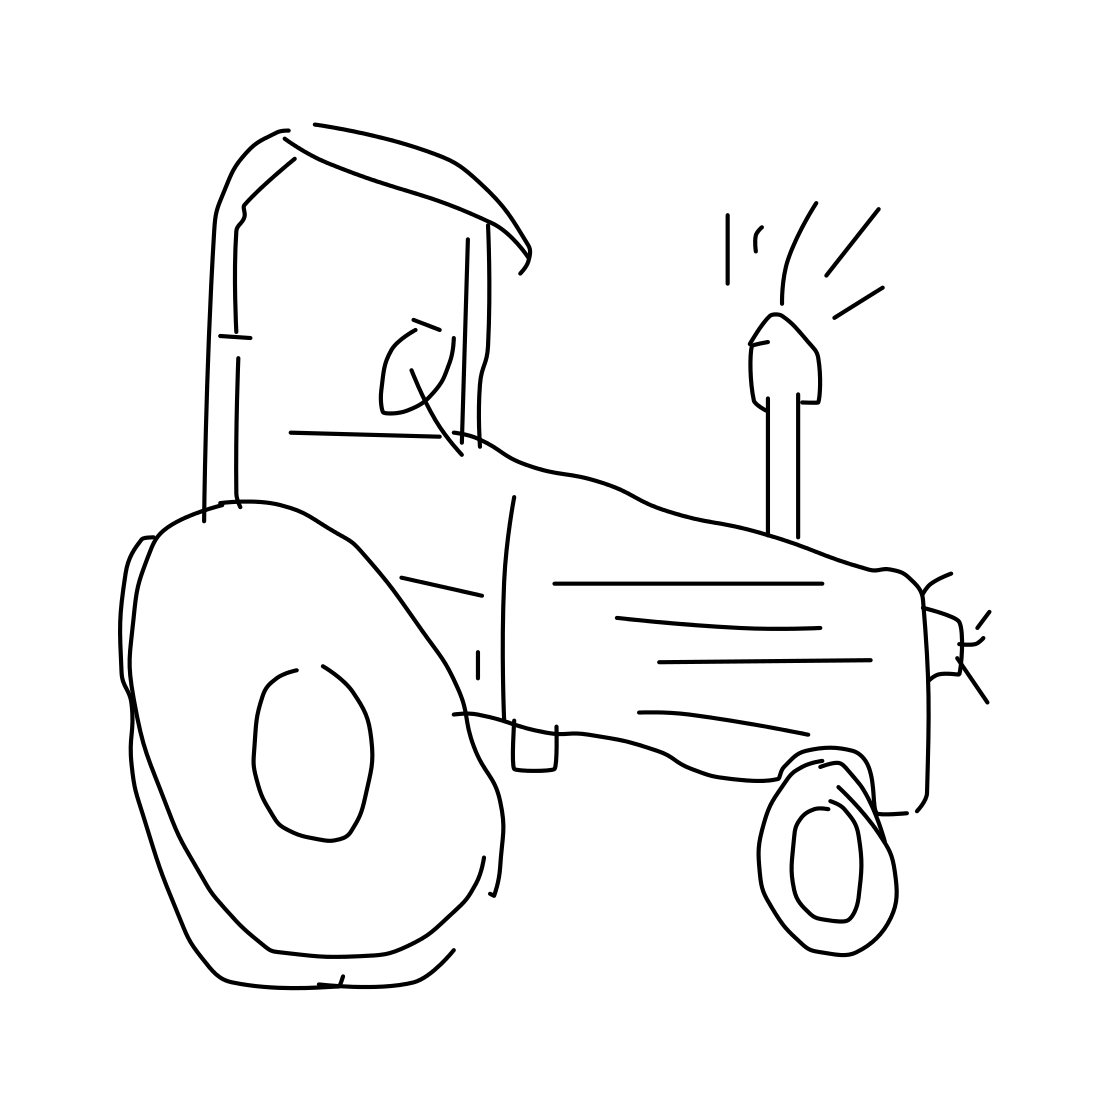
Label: tractor